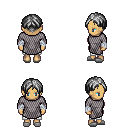
a pixel art fantasy rpg character, female body template, human, tanned skin, chain mail, white pants, gray parted hairstyle, white cloth bandages, white slippers, four views (front, back, left, right), 2x2 character sprite sheet, small pixel art, hard edges, no anti-aliasing